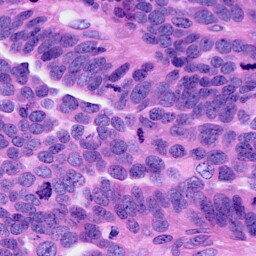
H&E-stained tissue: Ovarian